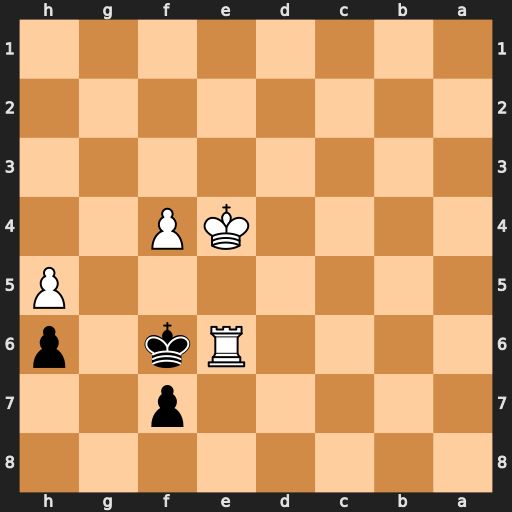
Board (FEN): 8/5p2/4Rk1p/7P/4KP2/8/8/8
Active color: b
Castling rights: -
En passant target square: -
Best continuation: Kxe6 f5+ Kd6 Kd4 f6